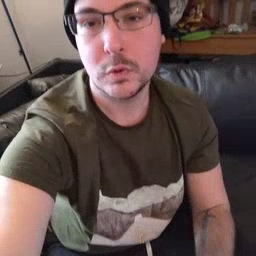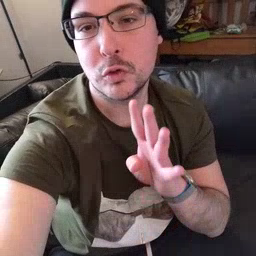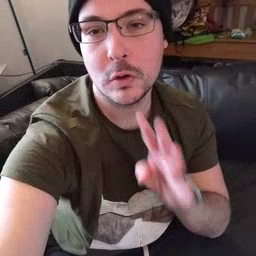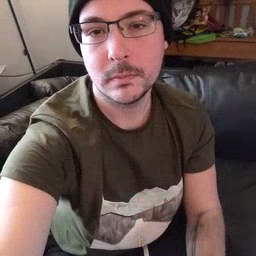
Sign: talk